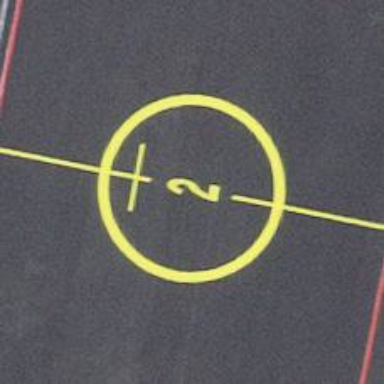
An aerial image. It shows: Image of helipad at airport.